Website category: sports
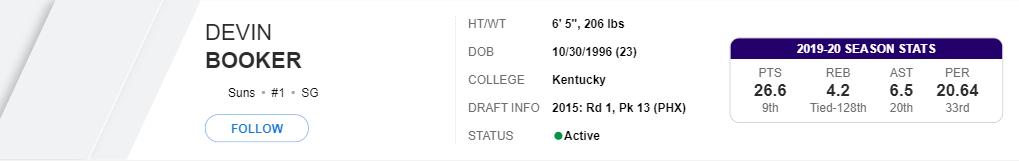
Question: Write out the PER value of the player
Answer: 20.64

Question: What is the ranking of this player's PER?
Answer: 33rd

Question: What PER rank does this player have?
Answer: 33rd

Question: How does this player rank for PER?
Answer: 33rd

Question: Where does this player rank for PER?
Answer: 33rd

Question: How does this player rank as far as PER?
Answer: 33rd

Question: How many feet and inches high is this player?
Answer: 6' 5"

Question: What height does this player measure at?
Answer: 6' 5"

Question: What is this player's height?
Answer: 6' 5"

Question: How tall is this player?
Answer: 6' 5"

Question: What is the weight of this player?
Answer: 206 lbs

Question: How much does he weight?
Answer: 206 lbs

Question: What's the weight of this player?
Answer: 206 lbs

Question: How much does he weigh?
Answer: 206 lbs

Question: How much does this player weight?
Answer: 206 lbs